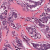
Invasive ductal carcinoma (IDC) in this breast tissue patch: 1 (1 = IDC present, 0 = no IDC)